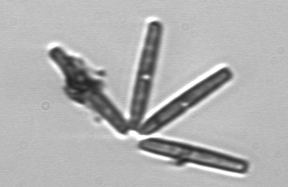
Label: Thalassionema